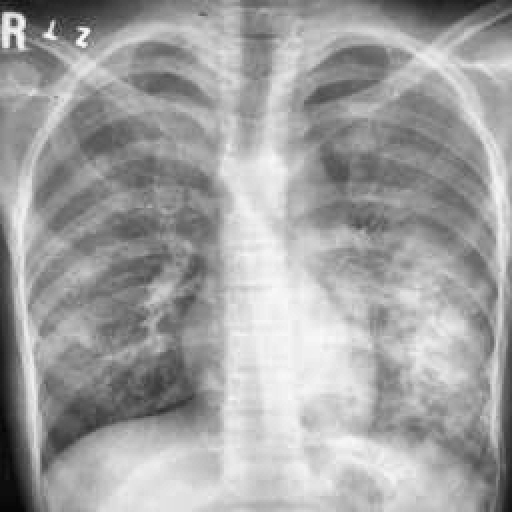
Finding: TUBERCULOSIS